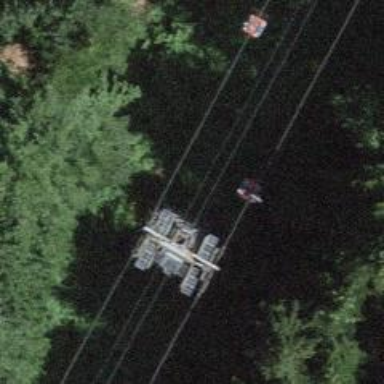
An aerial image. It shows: Pylon used for aerialway.